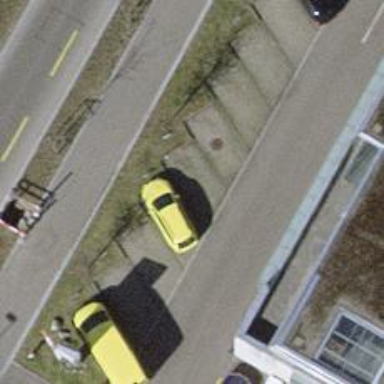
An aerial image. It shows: Car rental service.